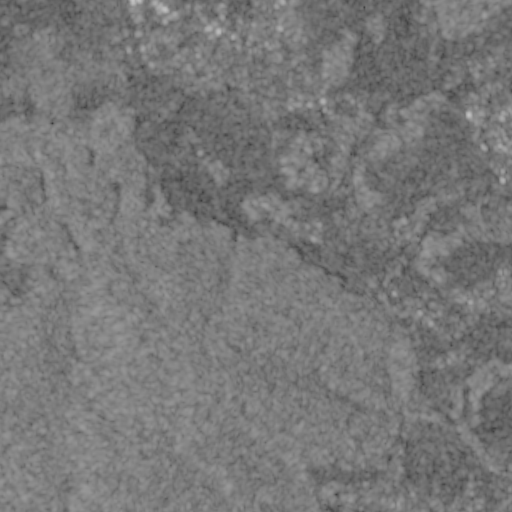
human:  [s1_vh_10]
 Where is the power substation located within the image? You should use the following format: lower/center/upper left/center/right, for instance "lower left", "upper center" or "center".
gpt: The power substation is located in the lower right of the image.
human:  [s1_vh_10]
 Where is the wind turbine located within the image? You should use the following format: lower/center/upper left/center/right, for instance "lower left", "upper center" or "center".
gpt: The wind turbine is located in the upper left of the image.
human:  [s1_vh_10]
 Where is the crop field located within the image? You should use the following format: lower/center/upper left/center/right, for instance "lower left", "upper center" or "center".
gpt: There is no crop field in the image.

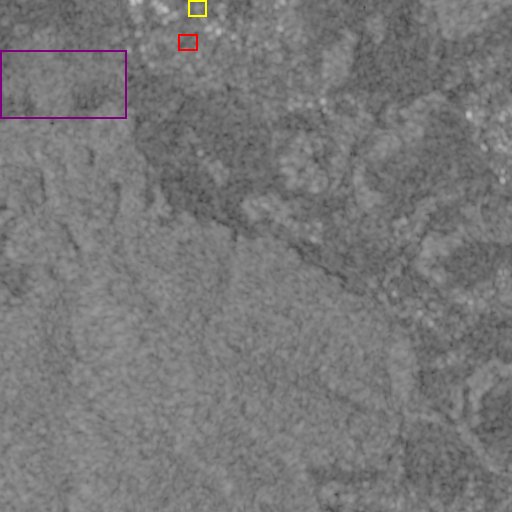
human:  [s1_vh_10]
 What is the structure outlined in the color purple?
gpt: The structure outlined in purple is a crop field.
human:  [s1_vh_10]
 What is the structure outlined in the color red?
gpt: The structure outlined in red is a park.
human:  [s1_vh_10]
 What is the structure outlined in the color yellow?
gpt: The structure outlined in yellow is a parking lot.
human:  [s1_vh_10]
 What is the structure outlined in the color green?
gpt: There is no green outline.